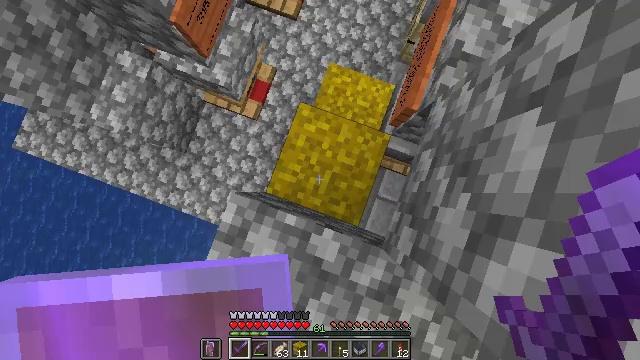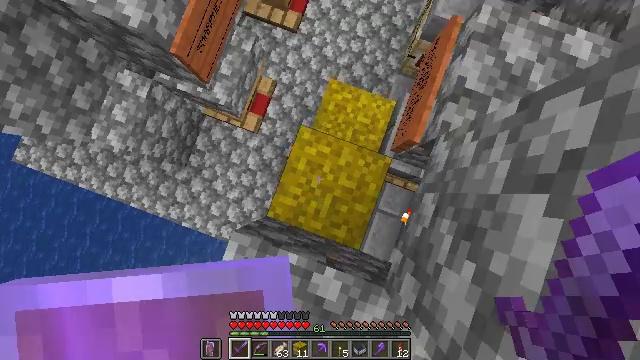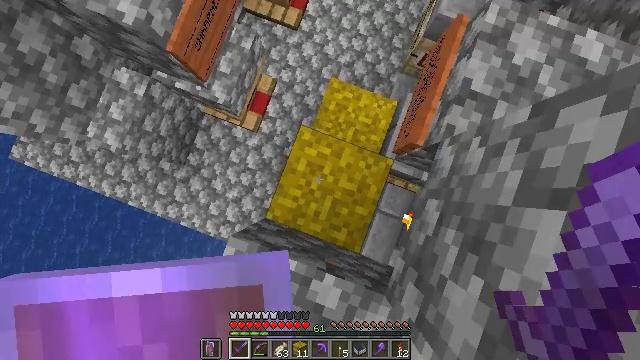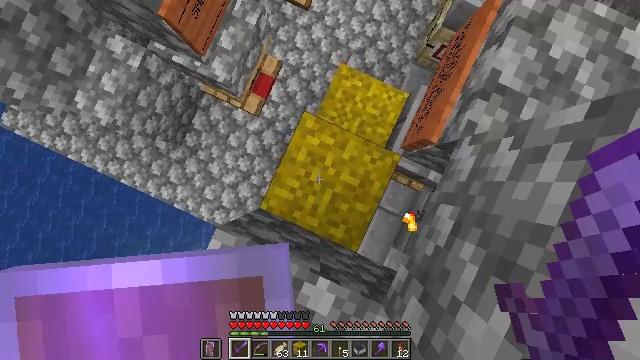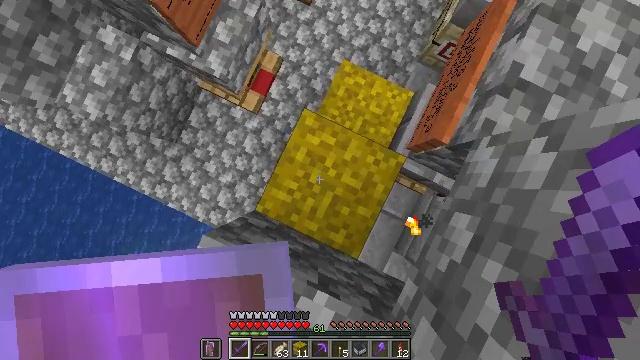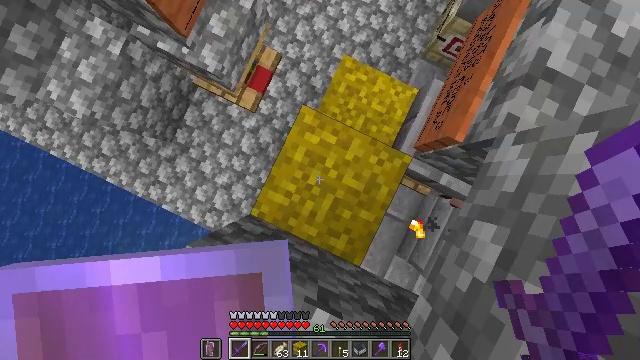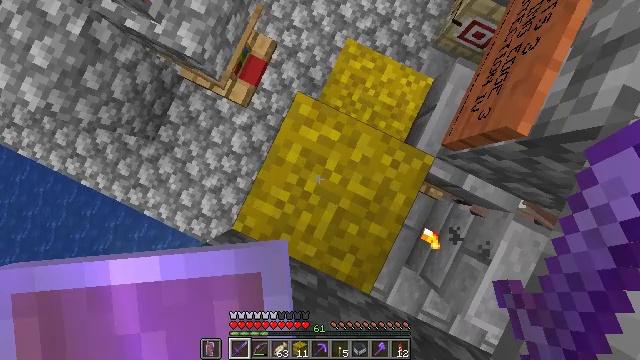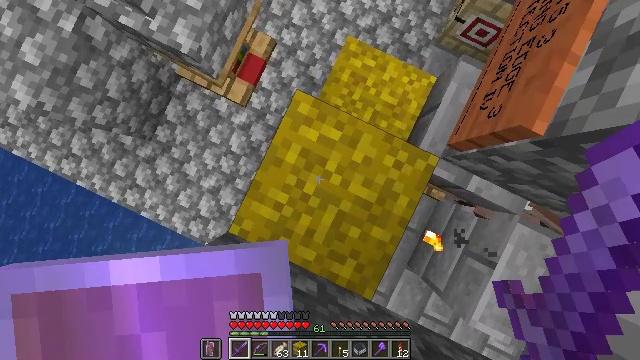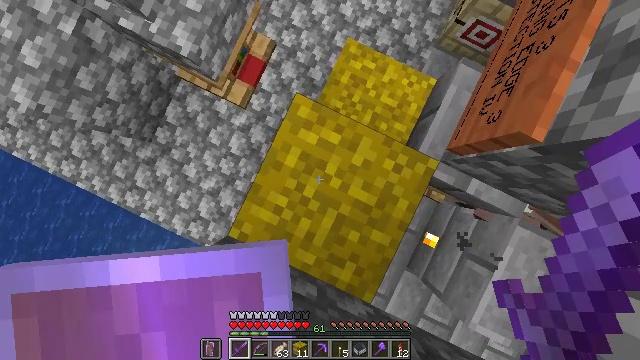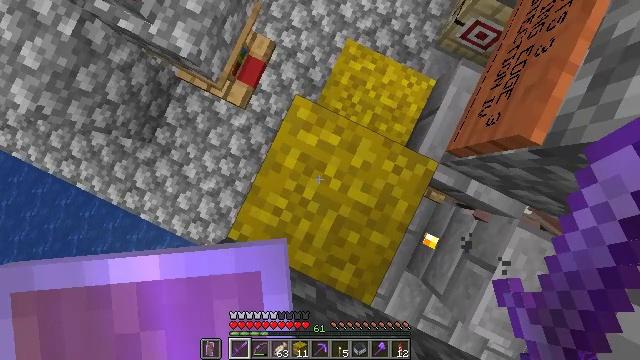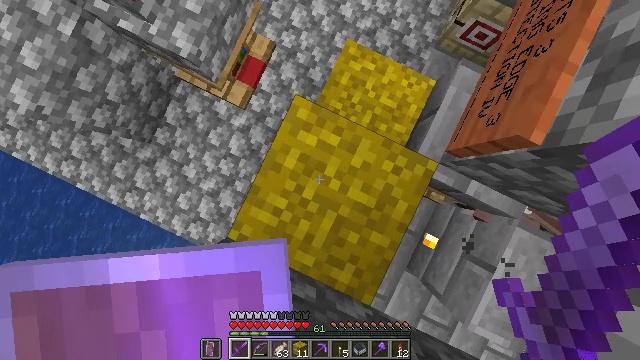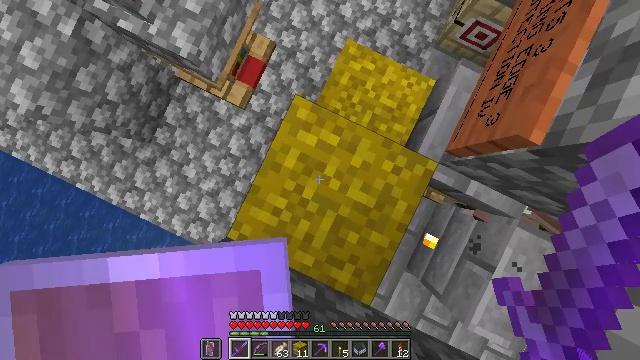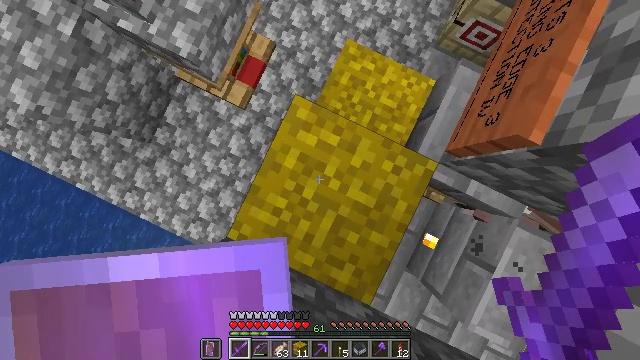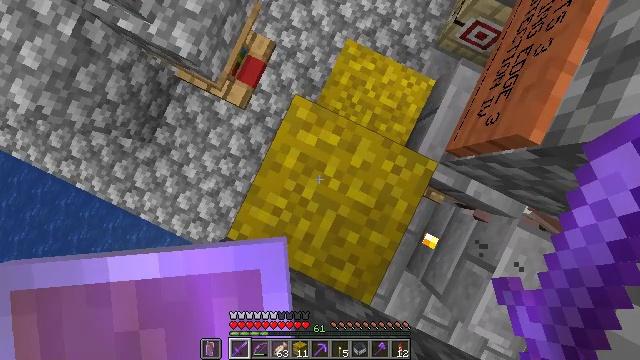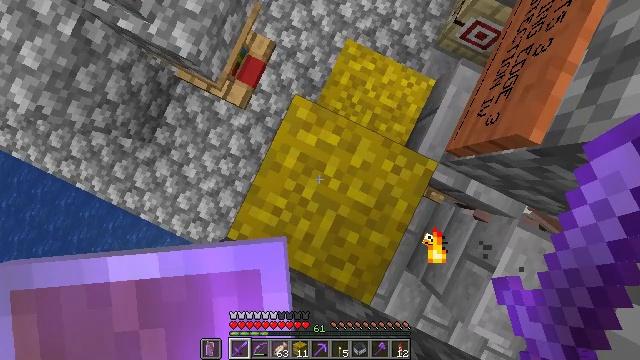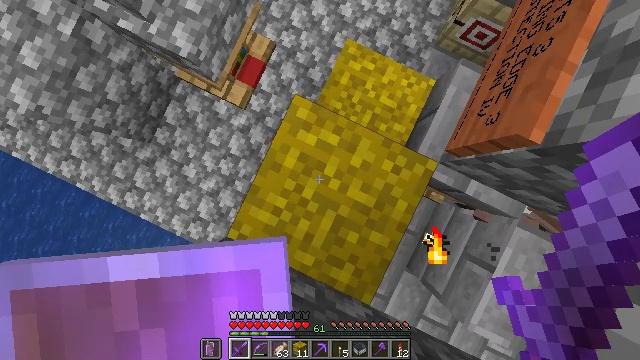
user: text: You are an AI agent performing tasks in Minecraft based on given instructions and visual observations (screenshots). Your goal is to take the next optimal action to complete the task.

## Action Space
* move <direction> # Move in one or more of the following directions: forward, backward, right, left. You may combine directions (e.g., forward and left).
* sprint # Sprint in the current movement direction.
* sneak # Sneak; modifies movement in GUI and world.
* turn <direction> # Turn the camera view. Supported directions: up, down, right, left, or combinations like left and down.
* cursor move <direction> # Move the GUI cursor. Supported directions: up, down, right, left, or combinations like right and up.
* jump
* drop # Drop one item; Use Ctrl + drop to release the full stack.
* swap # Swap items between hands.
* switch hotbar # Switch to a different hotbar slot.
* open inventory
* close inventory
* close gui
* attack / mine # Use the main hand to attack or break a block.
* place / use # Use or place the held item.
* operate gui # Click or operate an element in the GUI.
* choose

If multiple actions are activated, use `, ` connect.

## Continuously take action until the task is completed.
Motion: motion action
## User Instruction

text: Attack the hay block to get hay.
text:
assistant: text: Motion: no_op
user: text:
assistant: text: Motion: no_op
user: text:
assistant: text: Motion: turn left and down
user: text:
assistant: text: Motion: turn down
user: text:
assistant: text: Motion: no_op
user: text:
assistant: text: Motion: no_op
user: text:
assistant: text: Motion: no_op
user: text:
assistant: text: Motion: no_op
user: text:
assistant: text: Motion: no_op
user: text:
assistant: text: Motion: no_op
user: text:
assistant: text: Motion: no_op
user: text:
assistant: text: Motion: no_op
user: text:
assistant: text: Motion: no_op
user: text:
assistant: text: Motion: no_op
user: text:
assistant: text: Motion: no_op
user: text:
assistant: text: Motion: no_op
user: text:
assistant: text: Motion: no_op
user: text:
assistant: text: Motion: no_op
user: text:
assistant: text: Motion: no_op
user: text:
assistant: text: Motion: no_op
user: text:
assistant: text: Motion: no_op
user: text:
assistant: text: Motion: no_op
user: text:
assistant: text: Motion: no_op
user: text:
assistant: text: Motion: no_op
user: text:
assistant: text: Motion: no_op
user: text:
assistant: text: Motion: no_op
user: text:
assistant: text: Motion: no_op
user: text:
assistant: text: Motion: no_op
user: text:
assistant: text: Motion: no_op
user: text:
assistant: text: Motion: no_op